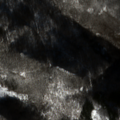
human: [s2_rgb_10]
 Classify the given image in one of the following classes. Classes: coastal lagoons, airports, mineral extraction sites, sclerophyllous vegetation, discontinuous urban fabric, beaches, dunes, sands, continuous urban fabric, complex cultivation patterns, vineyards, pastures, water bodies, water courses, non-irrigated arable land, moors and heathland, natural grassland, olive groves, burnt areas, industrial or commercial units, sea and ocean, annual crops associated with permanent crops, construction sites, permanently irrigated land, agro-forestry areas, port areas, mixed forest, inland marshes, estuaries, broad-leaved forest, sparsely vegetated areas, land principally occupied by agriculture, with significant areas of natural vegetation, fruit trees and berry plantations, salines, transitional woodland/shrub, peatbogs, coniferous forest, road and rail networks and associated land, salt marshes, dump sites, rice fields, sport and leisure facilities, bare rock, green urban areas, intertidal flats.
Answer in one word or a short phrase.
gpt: broad-leaved forest, mixed forest